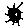
Label: sun